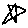
Label: star